Field crop: maize
Growth stage: 2
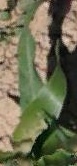
Species: maize